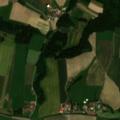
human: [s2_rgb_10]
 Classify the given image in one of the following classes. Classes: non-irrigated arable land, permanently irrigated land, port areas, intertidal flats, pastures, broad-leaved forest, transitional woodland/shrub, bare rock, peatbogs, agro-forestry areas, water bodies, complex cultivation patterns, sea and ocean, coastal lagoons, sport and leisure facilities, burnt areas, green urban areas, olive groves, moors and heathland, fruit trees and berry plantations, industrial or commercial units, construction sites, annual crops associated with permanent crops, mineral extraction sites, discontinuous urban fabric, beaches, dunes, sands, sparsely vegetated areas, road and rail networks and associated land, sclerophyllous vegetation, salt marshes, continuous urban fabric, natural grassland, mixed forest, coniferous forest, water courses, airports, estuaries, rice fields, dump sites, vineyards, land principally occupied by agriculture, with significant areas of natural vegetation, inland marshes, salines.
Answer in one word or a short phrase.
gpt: discontinuous urban fabric, non-irrigated arable land, complex cultivation patterns, land principally occupied by agriculture, with significant areas of natural vegetation, coniferous forest, mixed forest